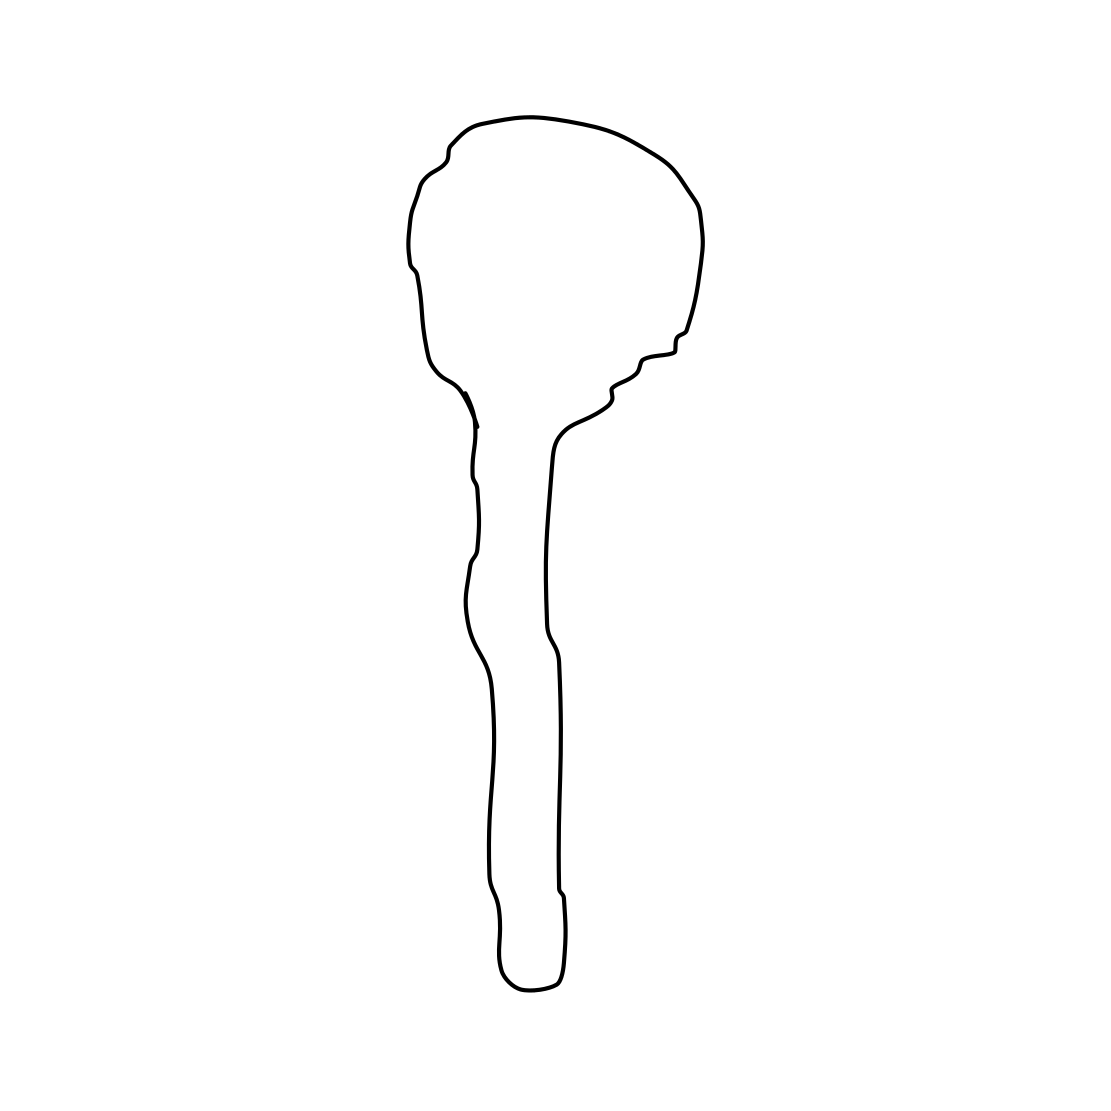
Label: spoon